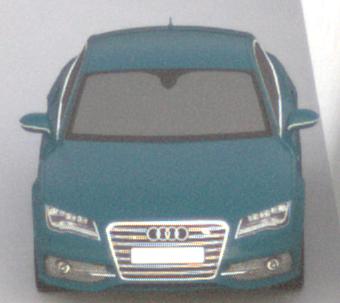
Make: Audi
Model: S7 Sportback cod
Detailed model: S7 (4G) Sportback
Model produced from: 2012/06
Model produced until: 2014/05
Doors: 5
Color: blue
Road condition: dry road
Daytime: sunrise or sunset
Contrast: low contrast